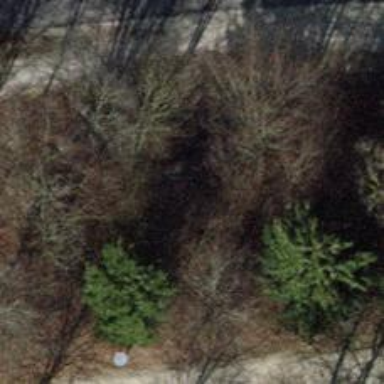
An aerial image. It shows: Driveway made of sett.